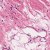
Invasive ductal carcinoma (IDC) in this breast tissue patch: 0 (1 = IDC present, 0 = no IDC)